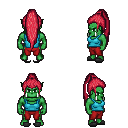
a pixel art fantasy rpg character, male body template, orc, green skin, teal pirate shirt, red pants, ruby red extra-long topknot hairstyle, gray slippers, four views (front, back, left, right), 2x2 character sprite sheet, small pixel art, hard edges, no anti-aliasing